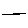
Label: line